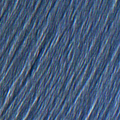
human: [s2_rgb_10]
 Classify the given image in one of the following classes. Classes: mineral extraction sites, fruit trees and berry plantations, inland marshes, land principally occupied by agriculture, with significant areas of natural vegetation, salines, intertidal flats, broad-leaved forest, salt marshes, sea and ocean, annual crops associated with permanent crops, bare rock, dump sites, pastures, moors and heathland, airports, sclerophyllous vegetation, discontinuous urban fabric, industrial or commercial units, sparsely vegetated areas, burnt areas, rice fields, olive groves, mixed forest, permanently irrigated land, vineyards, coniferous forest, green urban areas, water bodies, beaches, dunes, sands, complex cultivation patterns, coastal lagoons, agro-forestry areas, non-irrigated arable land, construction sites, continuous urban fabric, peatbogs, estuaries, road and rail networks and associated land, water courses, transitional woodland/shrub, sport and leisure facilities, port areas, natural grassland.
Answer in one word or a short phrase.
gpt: continuous urban fabric